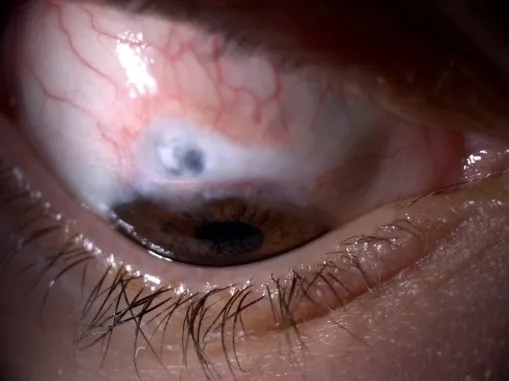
Avascular bleb and visualization of the underlying uveal tissue.
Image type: medical_photograph (other_medical_photograph)